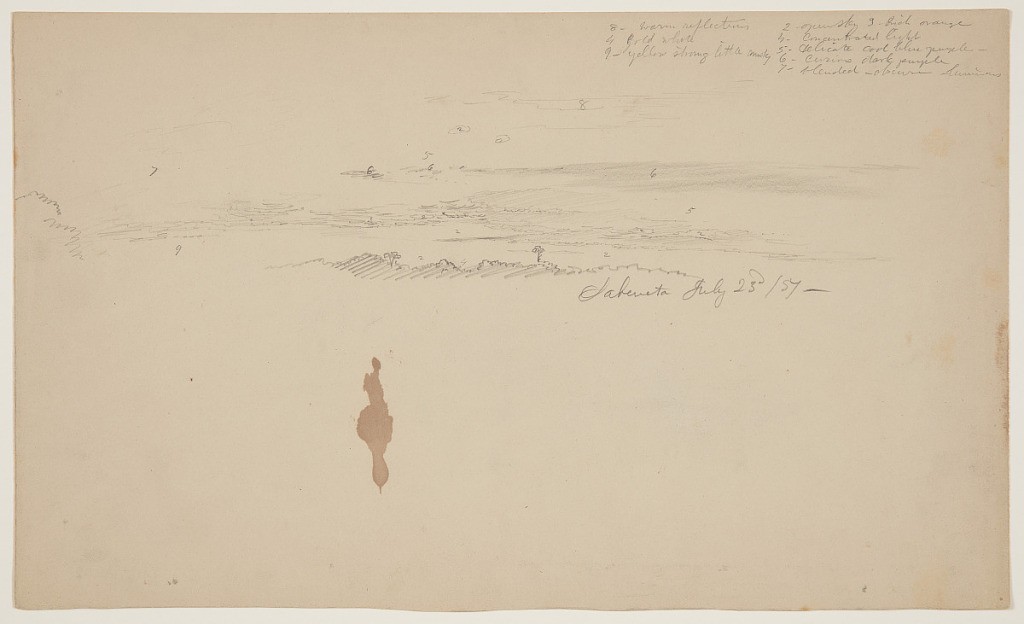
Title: View over the Sabaneta, Ecuador
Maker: Frederic Edwin Church, American, 1826–1900
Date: July 23, 1857
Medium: Graphite on tan wove paper
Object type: Drawing
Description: Landscape sketch showing a view of treetops and an expansive, cloudy sky over the Sabaneta in Ecuador. Below, two trees pierce the jungle canopy while, above, a wide sky is filled with a variety of clouds.